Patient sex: M
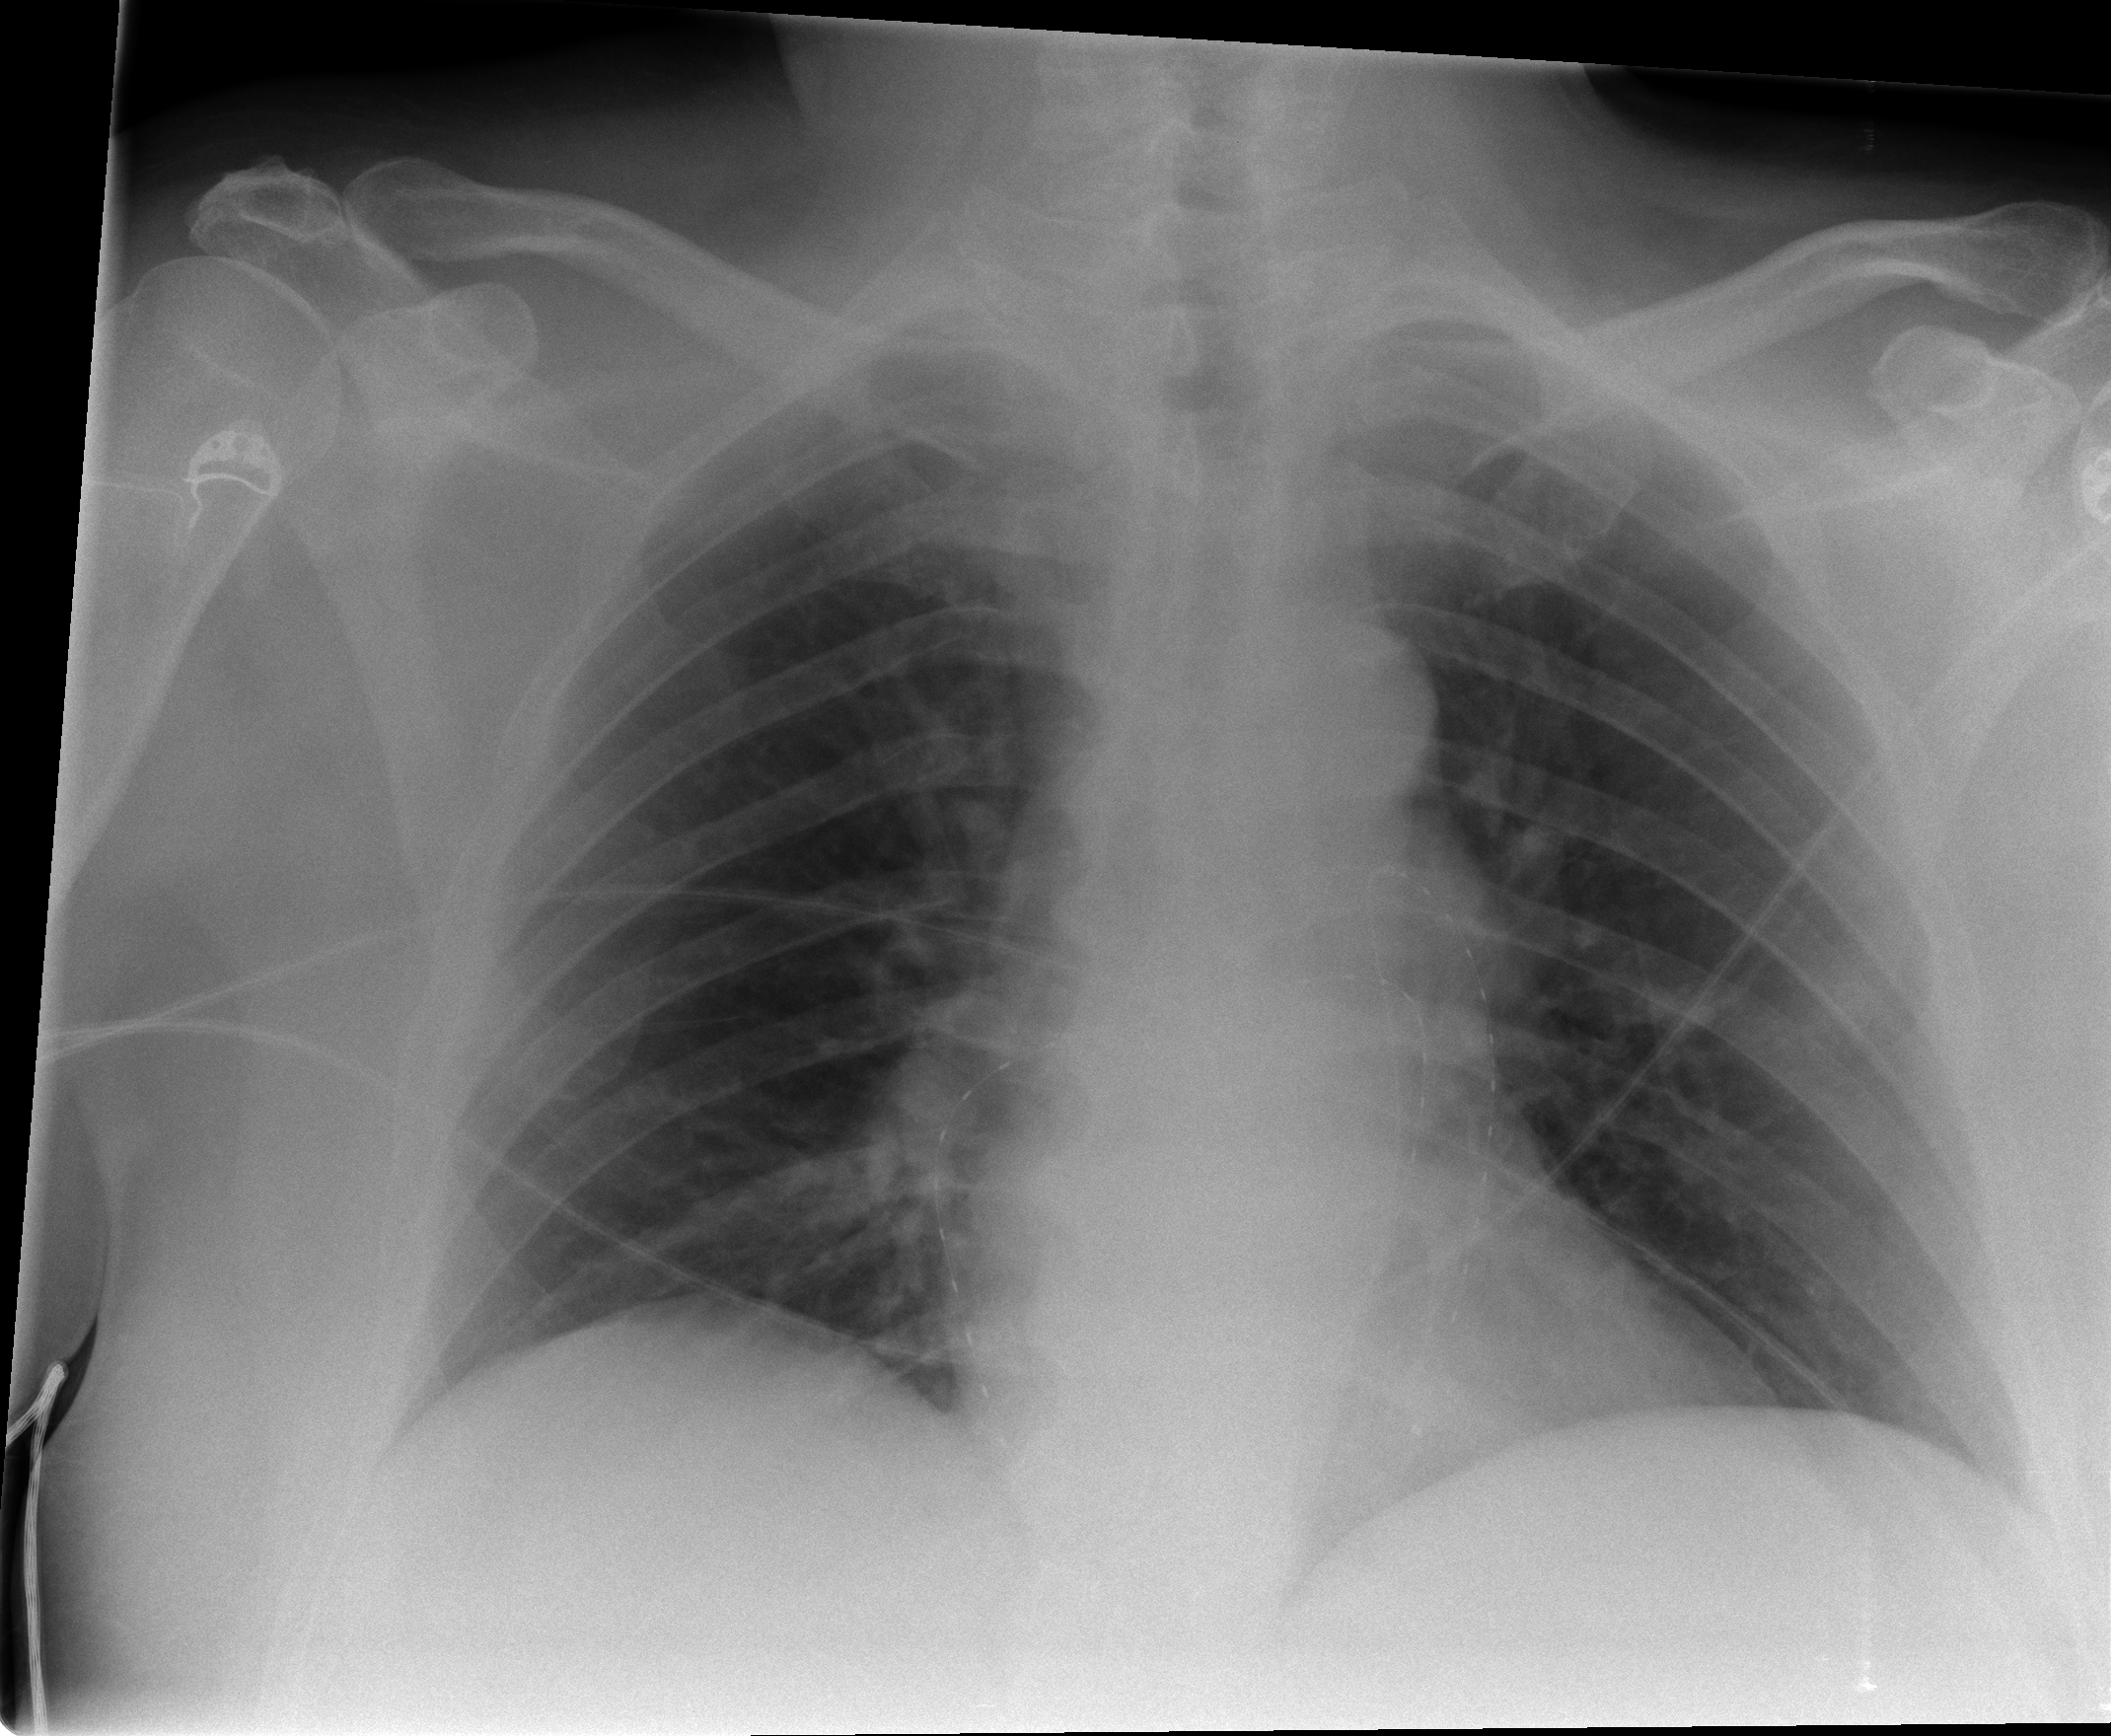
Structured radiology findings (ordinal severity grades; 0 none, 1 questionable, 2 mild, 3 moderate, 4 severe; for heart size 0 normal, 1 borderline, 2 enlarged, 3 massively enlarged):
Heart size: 0
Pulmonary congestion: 0
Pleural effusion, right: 0
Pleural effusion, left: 0
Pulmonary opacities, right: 0
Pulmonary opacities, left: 0
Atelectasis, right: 2
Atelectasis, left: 0